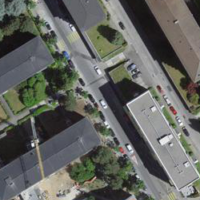
EUNIS habitat code: 55
Species observed at this site:
Cirsium vulgare
Ilex aquifolium
Zoropsis spinimana